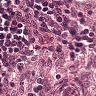
Metastatic tissue present: no